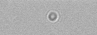
Label: camera_spot